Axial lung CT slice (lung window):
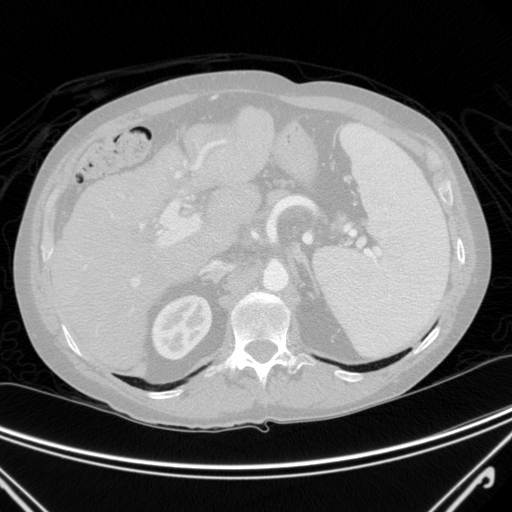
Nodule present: no